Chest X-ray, AP view. Patient: 59 years old, sex M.
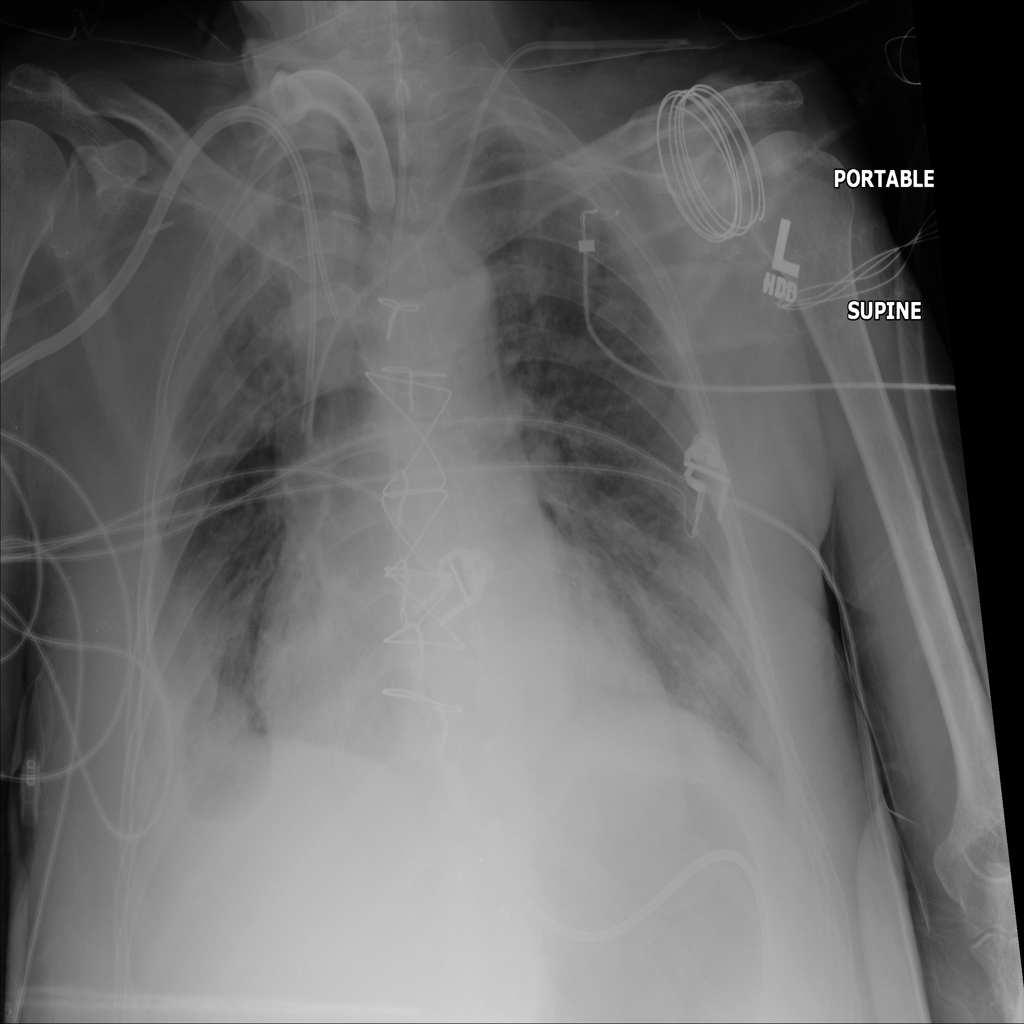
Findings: Infiltration, Pleural_Thickening